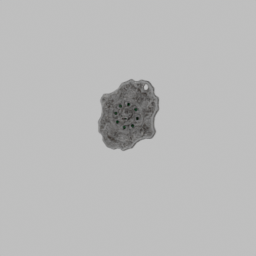
Label: decoration